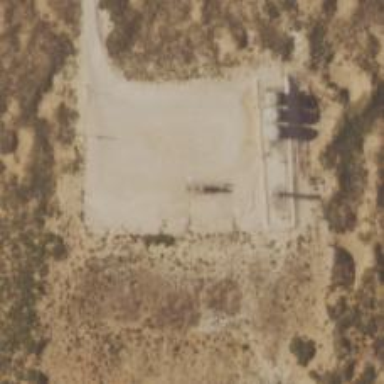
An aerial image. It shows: Petroleum well that is man-made.